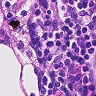
Metastatic tissue present: no